Field crop: maize
Growth stage: 2
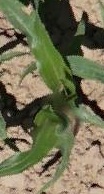
Species: maize